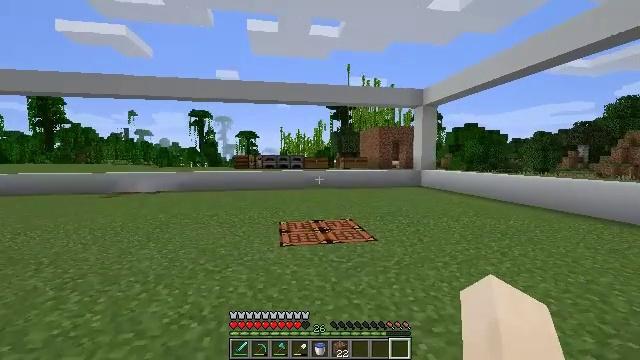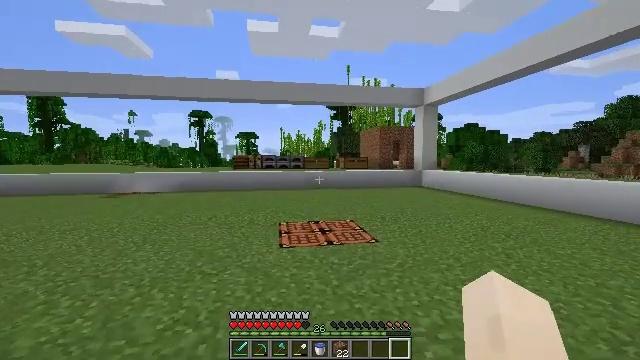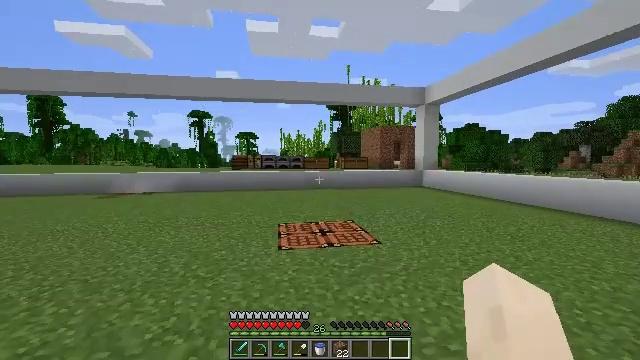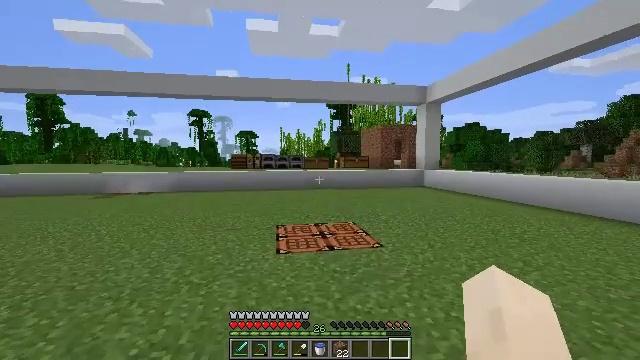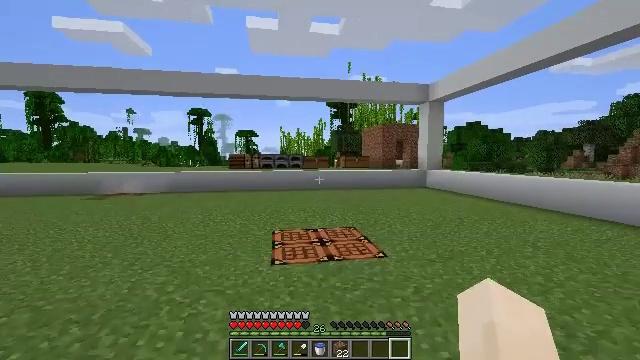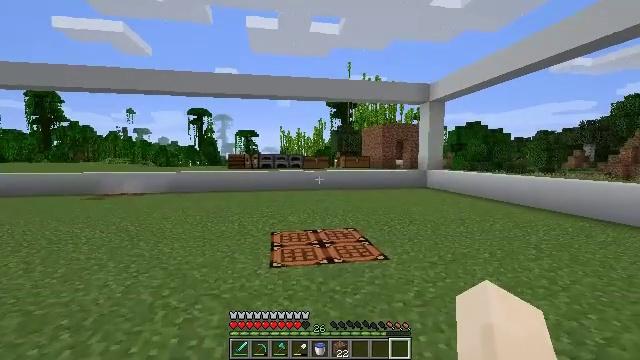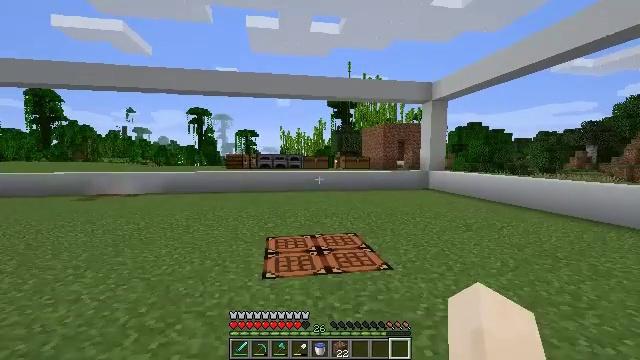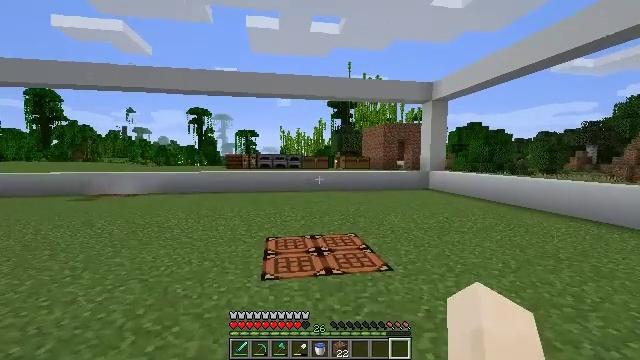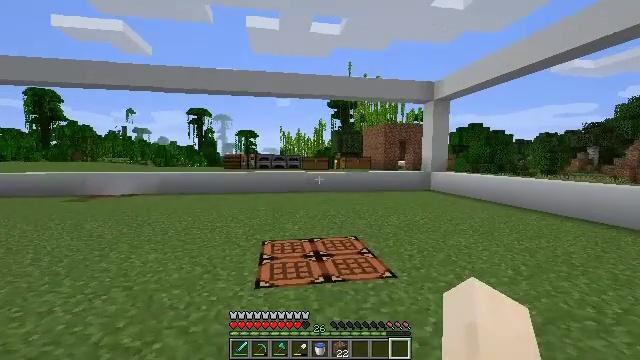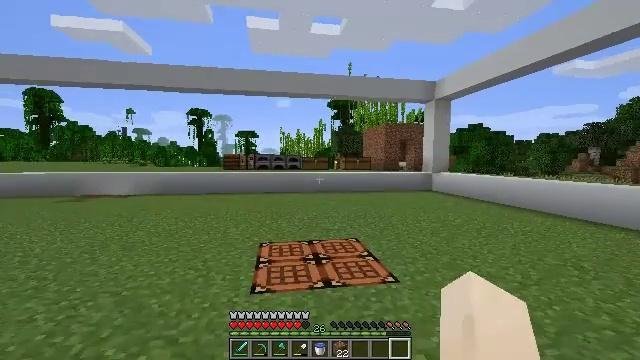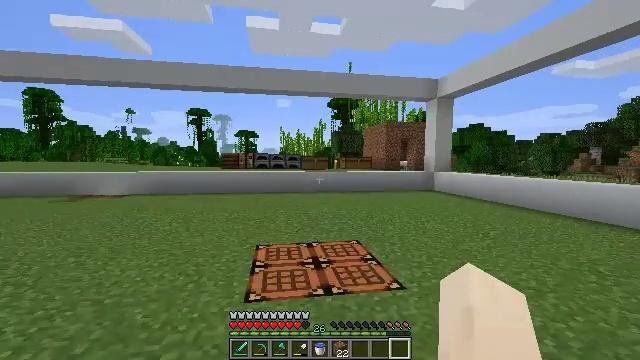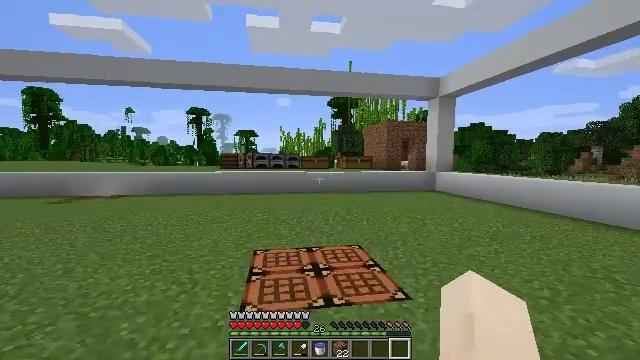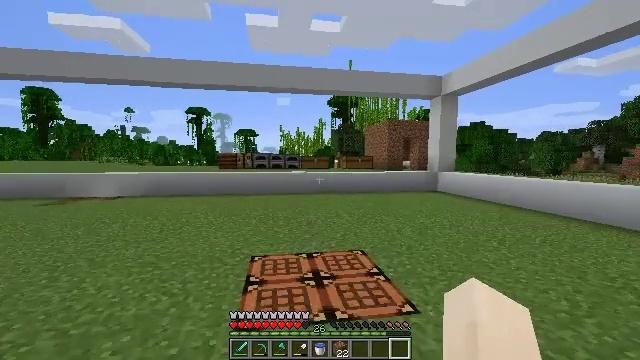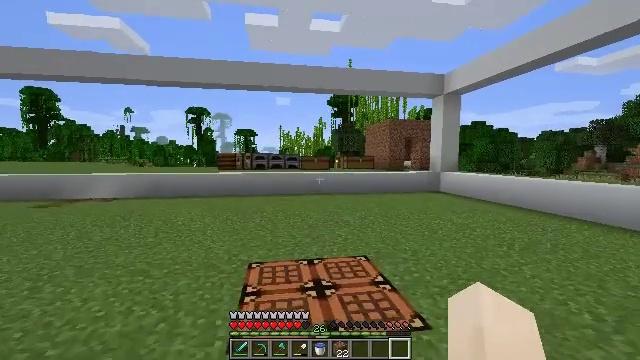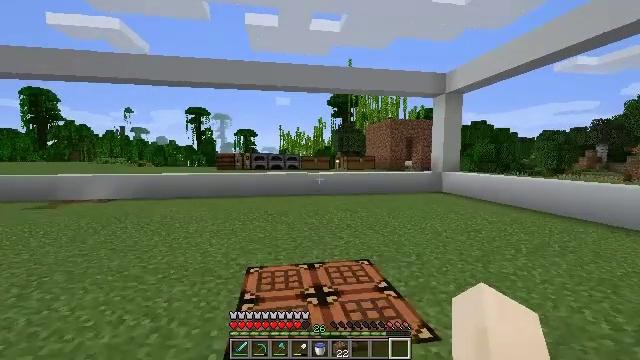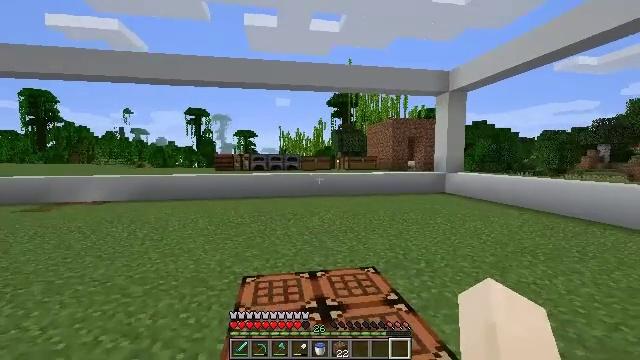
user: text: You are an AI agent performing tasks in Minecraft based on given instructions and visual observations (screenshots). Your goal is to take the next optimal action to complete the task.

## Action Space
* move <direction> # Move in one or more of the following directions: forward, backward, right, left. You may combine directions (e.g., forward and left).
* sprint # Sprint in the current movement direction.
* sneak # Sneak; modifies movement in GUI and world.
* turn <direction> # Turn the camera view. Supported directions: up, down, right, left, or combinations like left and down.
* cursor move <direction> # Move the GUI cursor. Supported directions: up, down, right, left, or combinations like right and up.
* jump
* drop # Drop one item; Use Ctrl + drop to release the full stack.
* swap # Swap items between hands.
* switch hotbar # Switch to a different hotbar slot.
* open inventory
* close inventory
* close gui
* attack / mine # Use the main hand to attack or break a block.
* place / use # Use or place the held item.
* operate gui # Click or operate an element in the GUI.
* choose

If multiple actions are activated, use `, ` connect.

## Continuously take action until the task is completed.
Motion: motion action
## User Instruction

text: Turn sand into glass in the furnace.
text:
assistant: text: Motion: move forward
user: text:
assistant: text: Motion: move forward
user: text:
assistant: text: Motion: move forward
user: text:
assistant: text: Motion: move forward
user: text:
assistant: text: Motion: move forward
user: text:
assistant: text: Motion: move forward
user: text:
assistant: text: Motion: move forward
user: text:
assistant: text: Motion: move forward
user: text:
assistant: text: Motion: move forward
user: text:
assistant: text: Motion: move forward
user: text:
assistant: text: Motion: move forward
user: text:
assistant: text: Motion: move forward
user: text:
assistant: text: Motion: move forward
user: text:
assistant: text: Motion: move forward
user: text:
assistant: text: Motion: move forward
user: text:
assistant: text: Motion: move forward
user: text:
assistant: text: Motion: move forward
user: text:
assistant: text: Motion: move forward
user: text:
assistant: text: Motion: move forward
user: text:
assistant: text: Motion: move forward
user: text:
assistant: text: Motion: move forward
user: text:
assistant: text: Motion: move forward, jump
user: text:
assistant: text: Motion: move forward, turn left and down, jump
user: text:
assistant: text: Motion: move forward, turn left, jump
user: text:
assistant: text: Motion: move forward, turn left, jump
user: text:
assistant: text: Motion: move forward and move right, turn left, jump
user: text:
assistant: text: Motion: move forward and move right, turn left, jump
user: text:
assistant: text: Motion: move forward and move right, jump
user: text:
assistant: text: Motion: move forward and move right, jump
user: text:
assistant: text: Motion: move forward and move right, jump